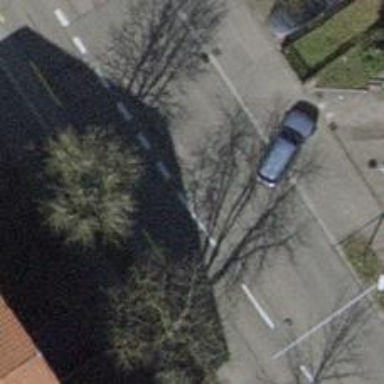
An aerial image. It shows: Asphalt road with trolley wires overhead. It is primary highway.